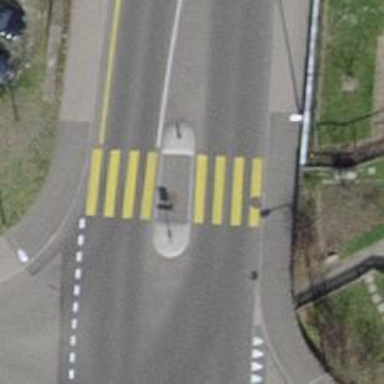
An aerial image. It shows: Kerb serving as barrier.